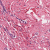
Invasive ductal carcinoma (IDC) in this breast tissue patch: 0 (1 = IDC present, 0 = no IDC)